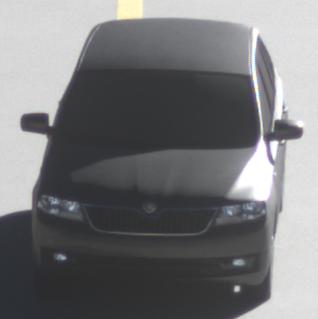
Make: Skoda
Model: Rapid Spaceback 1.2 TSI
Detailed model: Rapid Spaceback
Model produced from: 2013/10
Model produced until: 2015/04
Doors: 5
Color: gray
Road condition: dry road
Daytime: morning or afternoon
Contrast: high contrast